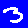
Digit: 3